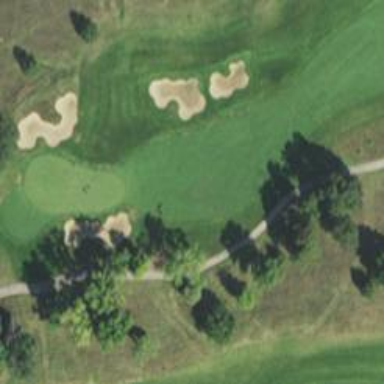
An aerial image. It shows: Golf hole.